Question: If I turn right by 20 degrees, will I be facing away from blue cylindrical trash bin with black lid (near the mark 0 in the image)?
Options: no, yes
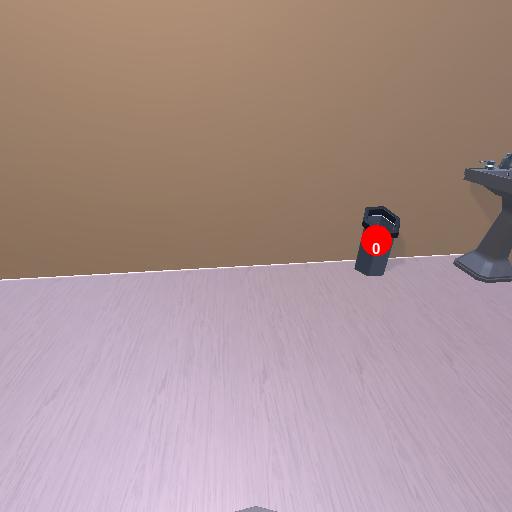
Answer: no